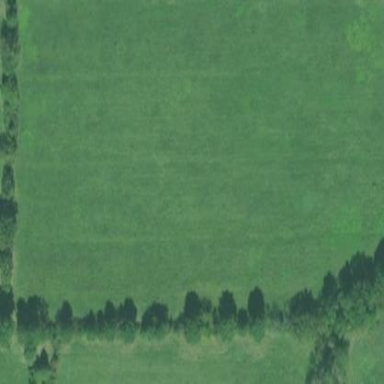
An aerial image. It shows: Beautiful meadow.